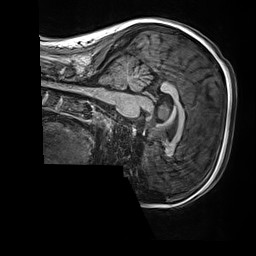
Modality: T1w
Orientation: sagittal
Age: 28
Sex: female
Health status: healthy
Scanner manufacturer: siemens
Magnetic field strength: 3 T
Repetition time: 2.5 s
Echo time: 0.00299 s